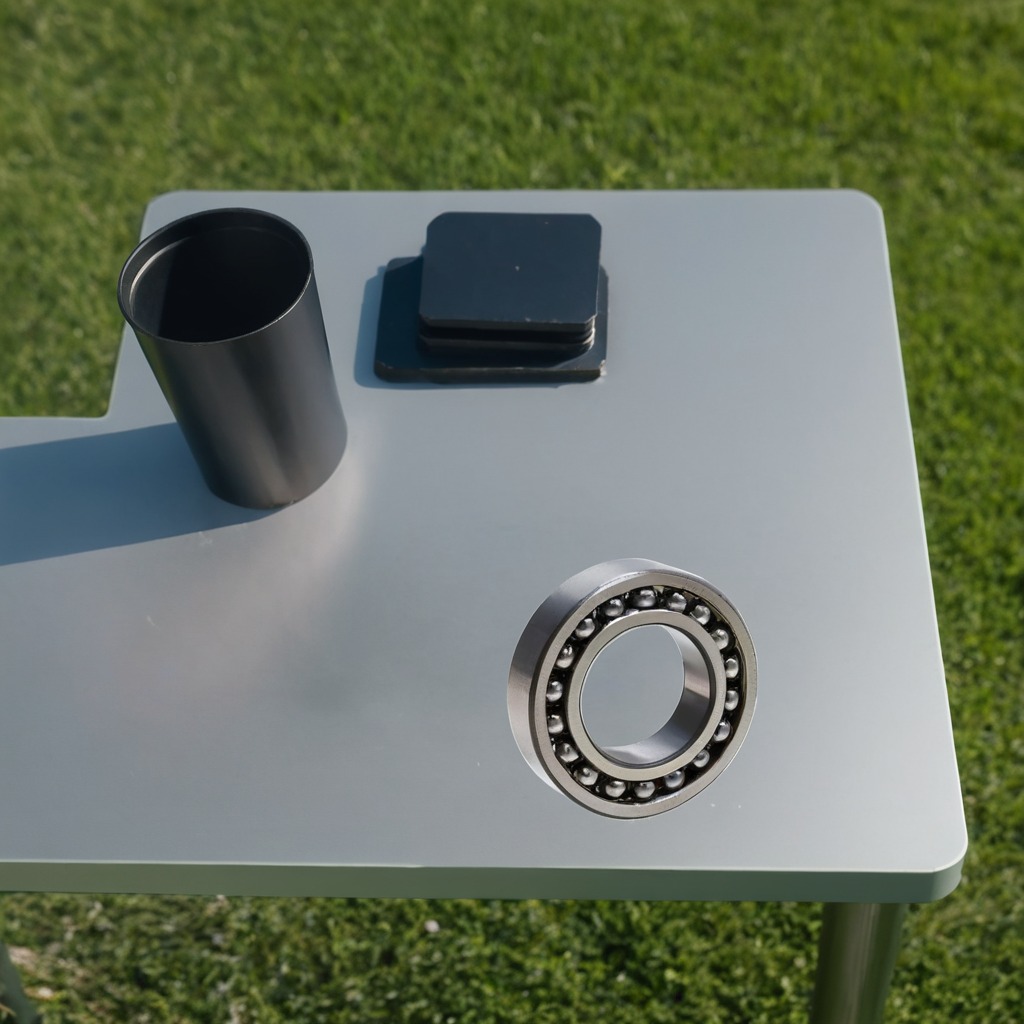
A metal ball bearing is lying on a textured surface.